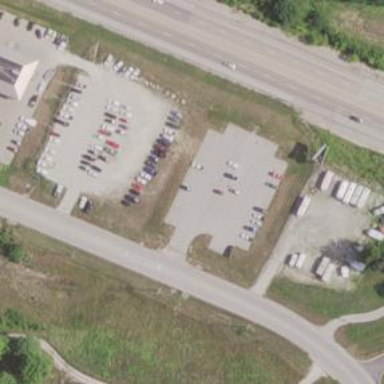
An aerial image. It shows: Parking area with gravel surface. It is designated as park and ride facility.